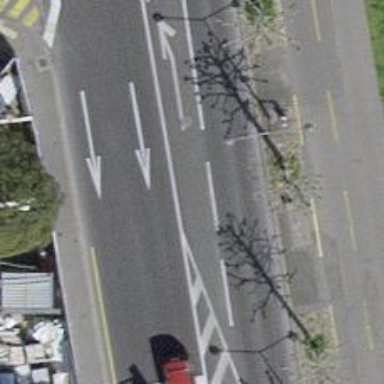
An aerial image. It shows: Crossing with traffic signals.